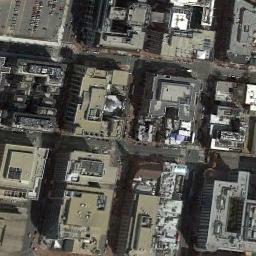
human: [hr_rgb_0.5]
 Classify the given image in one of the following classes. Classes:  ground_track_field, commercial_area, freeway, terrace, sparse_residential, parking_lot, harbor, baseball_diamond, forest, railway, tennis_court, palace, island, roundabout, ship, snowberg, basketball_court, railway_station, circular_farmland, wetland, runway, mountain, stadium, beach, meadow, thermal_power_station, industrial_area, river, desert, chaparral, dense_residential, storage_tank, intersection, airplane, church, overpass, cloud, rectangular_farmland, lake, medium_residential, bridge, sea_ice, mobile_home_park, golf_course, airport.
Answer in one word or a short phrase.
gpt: commercial_area